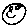
Label: smiley face